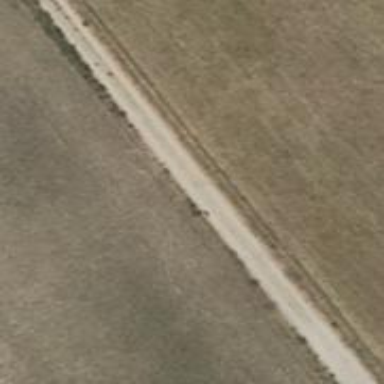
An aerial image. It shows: Track road with grade3 tracktype.